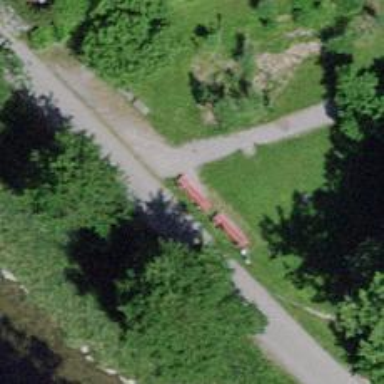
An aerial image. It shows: Red bench.